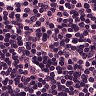
Metastatic tissue present: no